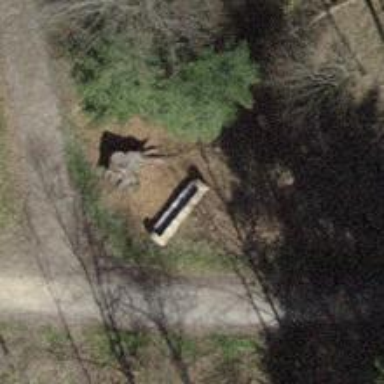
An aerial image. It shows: Brown bench.